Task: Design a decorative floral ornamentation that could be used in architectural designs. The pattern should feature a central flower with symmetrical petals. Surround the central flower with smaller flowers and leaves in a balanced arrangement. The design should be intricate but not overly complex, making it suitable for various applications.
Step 269:
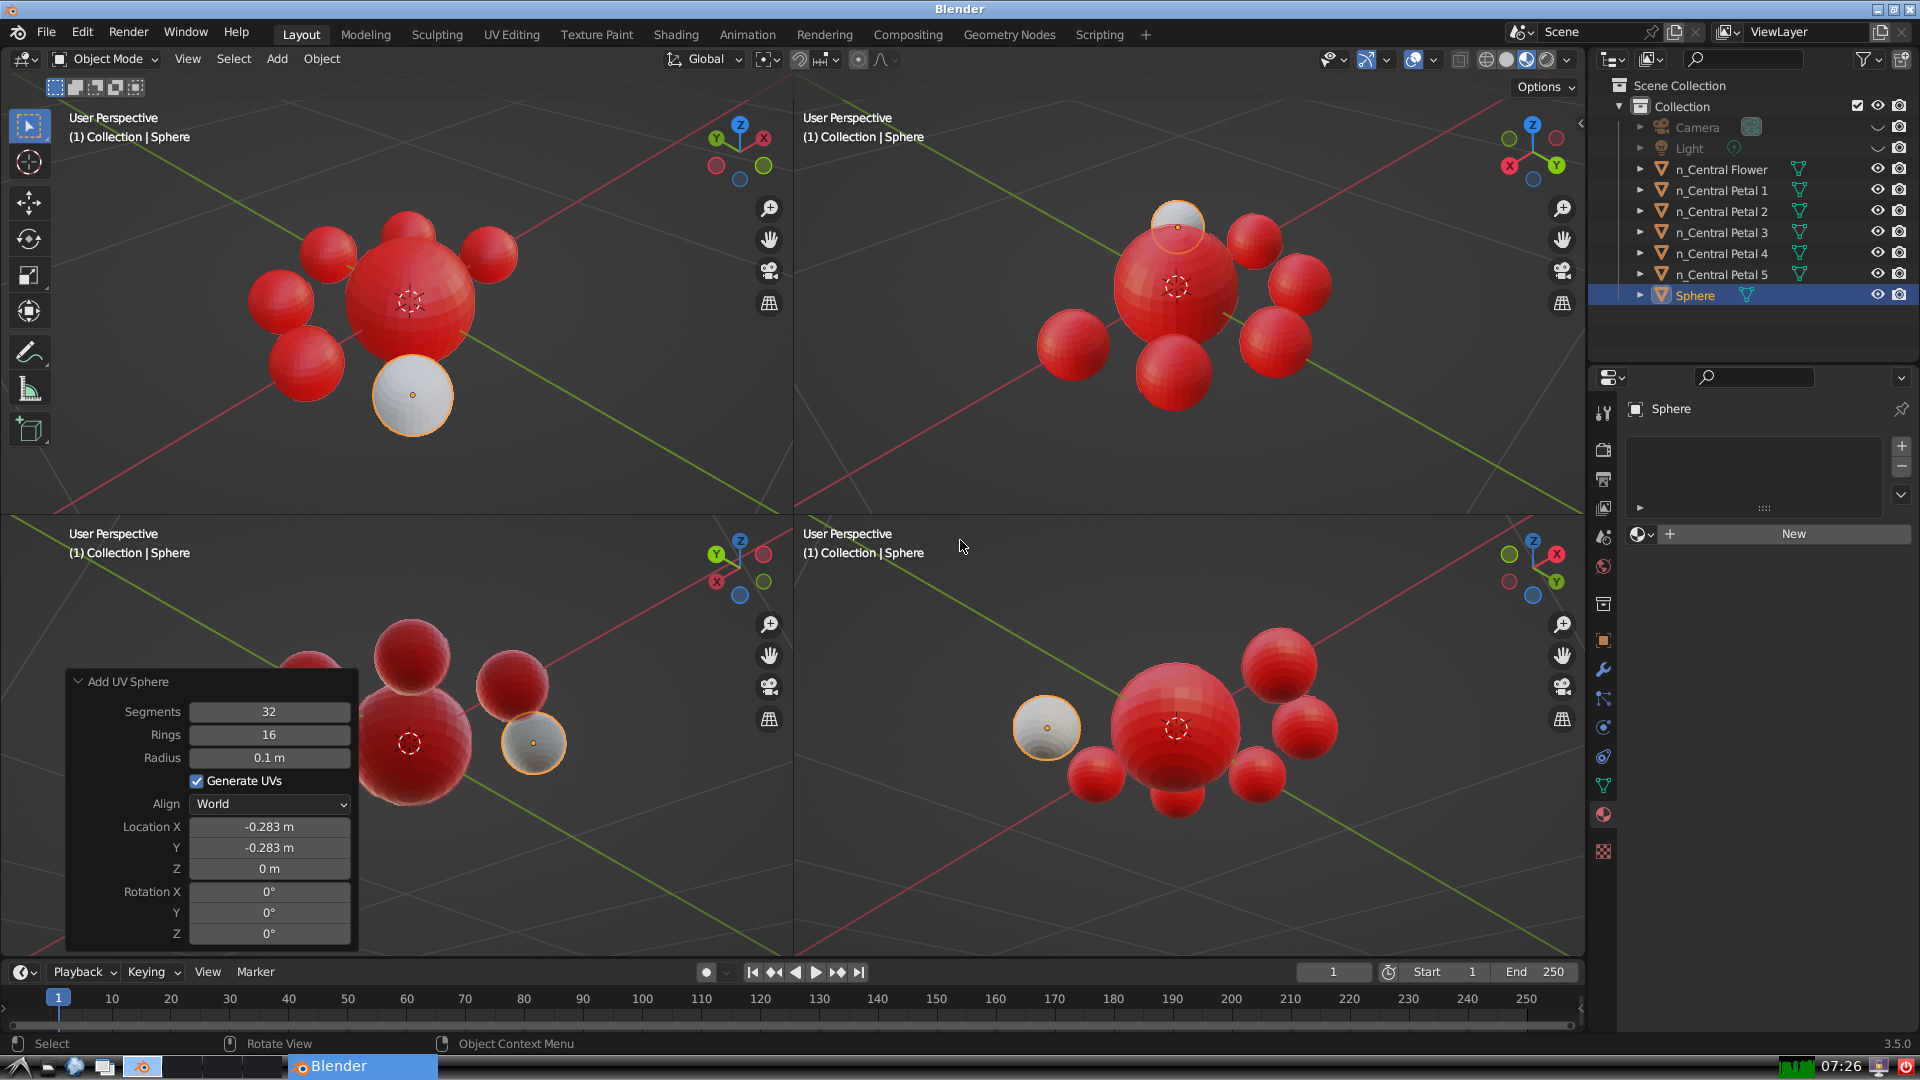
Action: {"mouse_move": [1608, 631]}